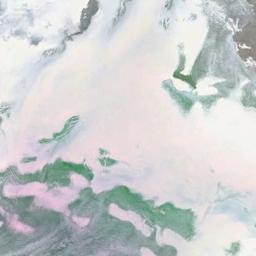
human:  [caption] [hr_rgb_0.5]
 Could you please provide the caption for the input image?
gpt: The snowberg is partly covered with snow and ice and partly covered with vegetation .

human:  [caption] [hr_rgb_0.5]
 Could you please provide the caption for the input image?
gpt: A lot of snow is on the snowberg .

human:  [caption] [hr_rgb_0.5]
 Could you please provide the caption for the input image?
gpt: The snow berg is consist of green plants and white snow .

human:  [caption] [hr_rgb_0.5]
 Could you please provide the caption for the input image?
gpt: A snow-covered mountain covered in large areas .

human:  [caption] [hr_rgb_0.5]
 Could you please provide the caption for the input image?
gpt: There are much snow and some green land on the snowberg .